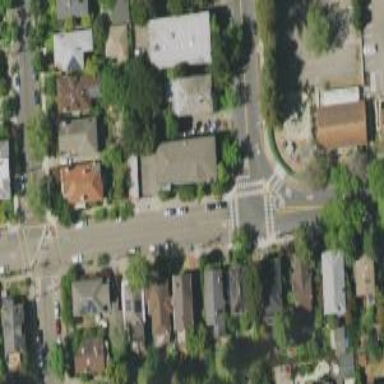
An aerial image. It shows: Road with stop sign.